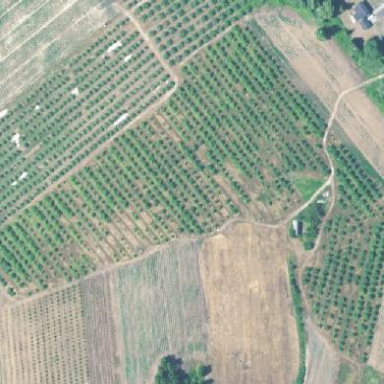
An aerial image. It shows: Orchard.